Aerial crown-view tile of a tropical tree (Barro Colorado Island, Panama), acquired 20240813:
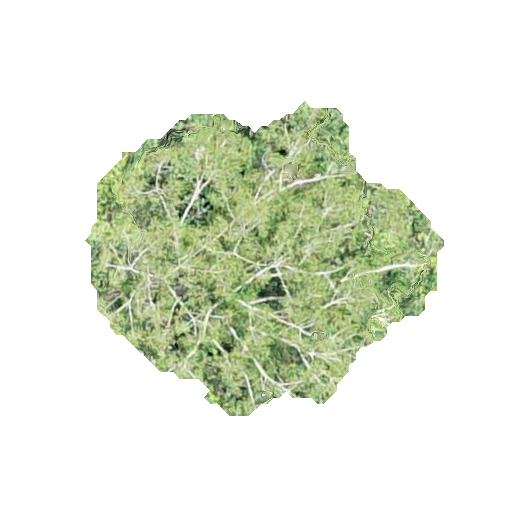
Species: Ocotea oblonga
GBIF accepted scientific name: Ocotea oblonga
Crown area: 113.887 m²